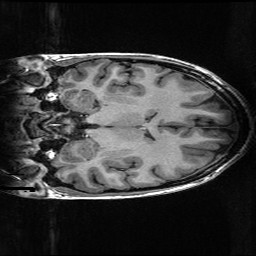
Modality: T1w
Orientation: coronal
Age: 30
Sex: male